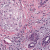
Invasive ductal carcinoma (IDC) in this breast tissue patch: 0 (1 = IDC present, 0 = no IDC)